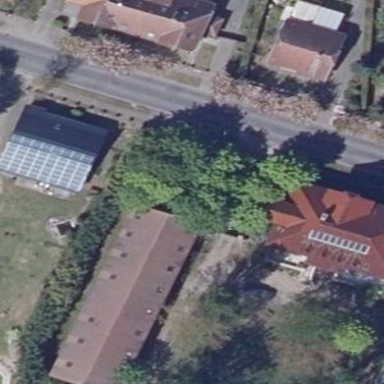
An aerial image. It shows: Residential building.